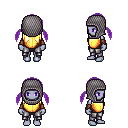
a pixel art fantasy rpg character, female body template, dark elf, purple skin, gold chest armor, metal pants, purple twin-tailed hairstyle, chain hood, cloth bracers, four views (front, back, left, right), 2x2 character sprite sheet, small pixel art, hard edges, no anti-aliasing